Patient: sex M, age 37
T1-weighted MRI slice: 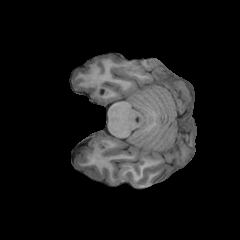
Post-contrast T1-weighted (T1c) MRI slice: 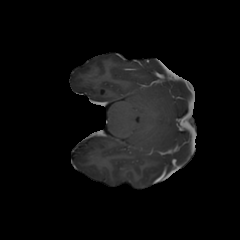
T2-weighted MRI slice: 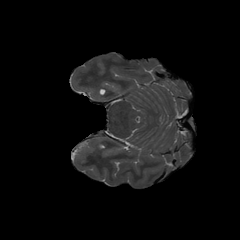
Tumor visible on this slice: no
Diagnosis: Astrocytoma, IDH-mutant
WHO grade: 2